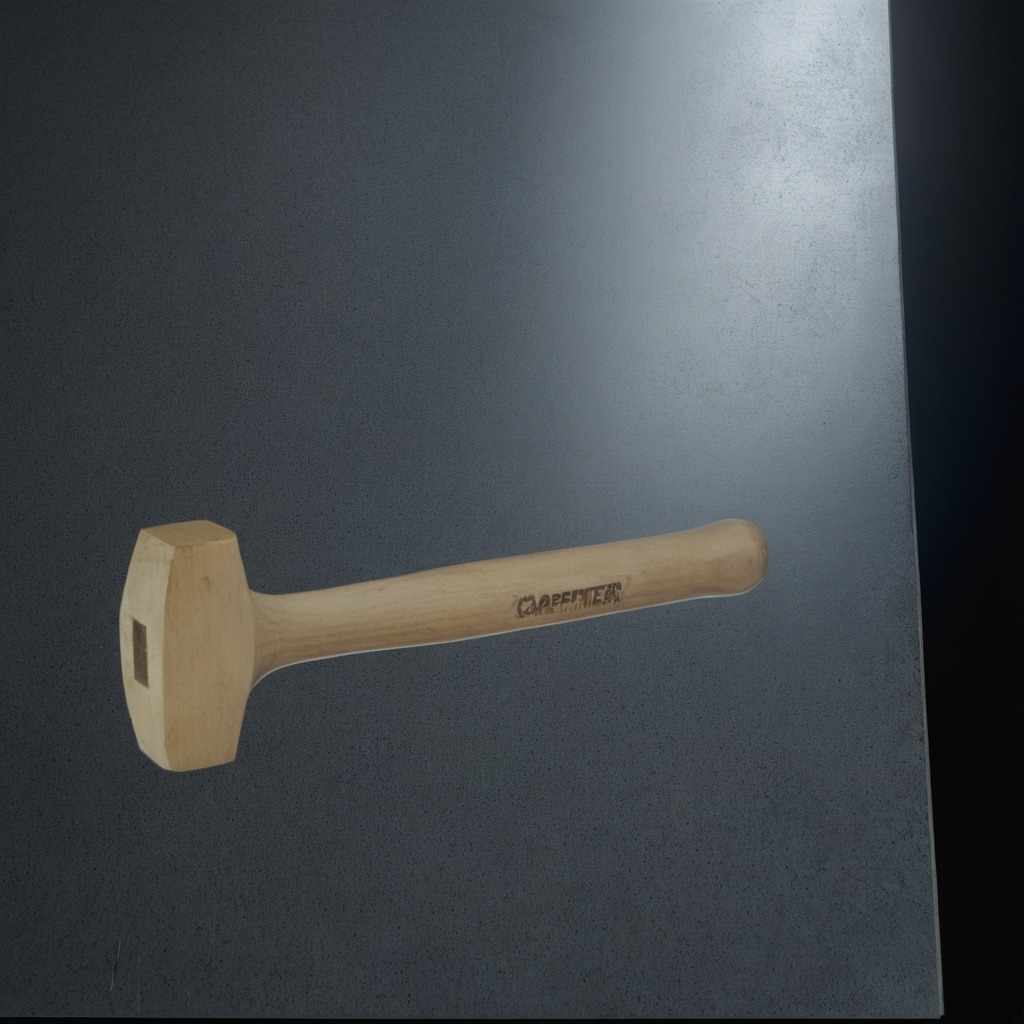
A hammer lying on a clean granite table inside a workshop at night.